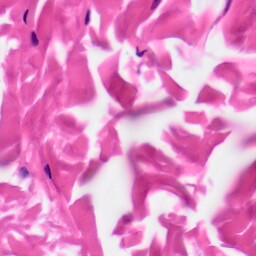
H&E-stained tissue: Skin